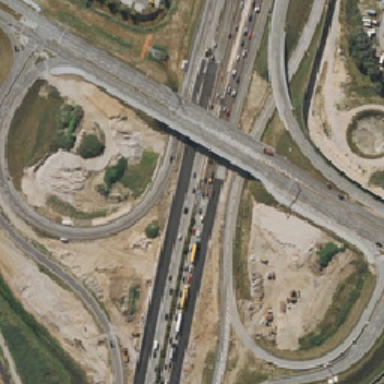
The viaduct extends to a fairly prosperous road to help connect them .